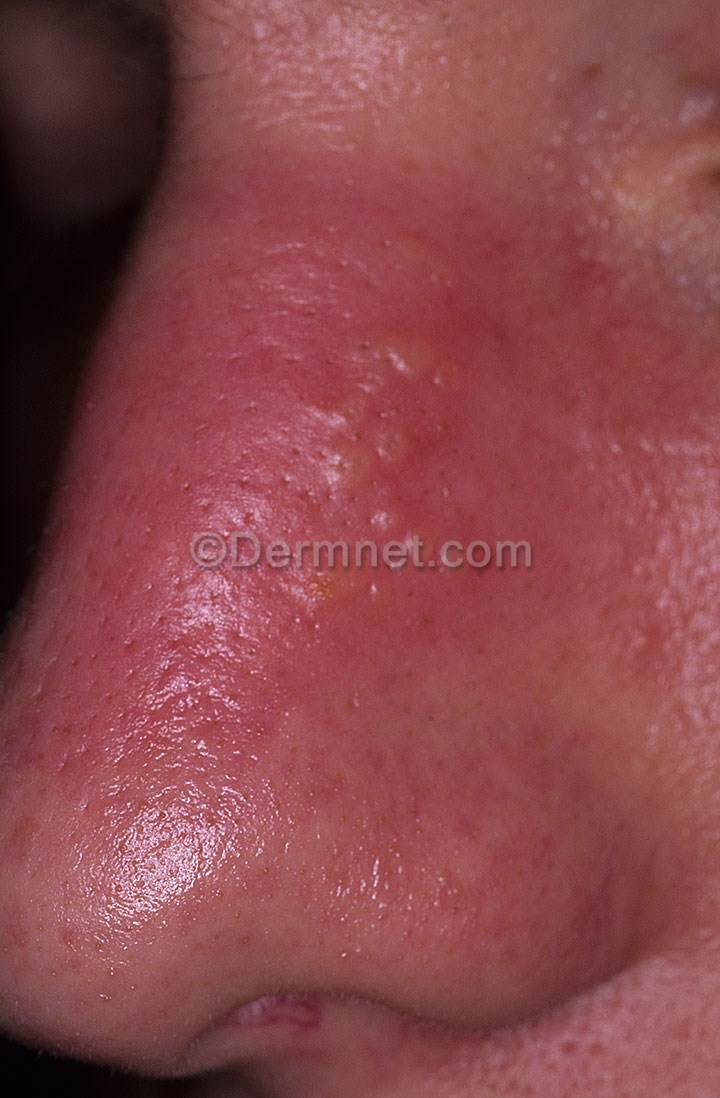
Disease: Warts Molluscum and other Viral Infections